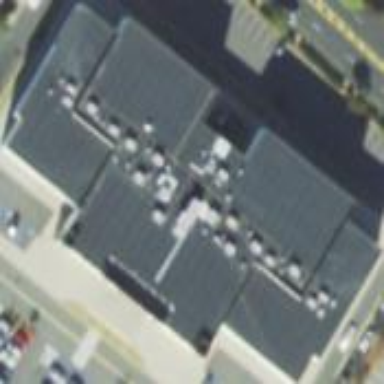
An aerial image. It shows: Cinema building.